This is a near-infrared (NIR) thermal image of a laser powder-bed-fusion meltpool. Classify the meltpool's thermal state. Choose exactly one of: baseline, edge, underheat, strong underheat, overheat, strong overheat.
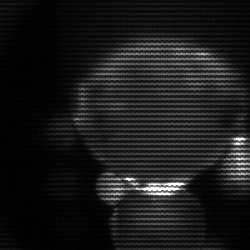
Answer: edge